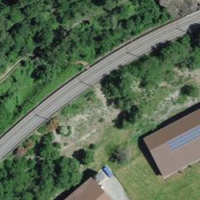
EUNIS habitat code: 23
Species observed at this site:
Anthidium manicatum